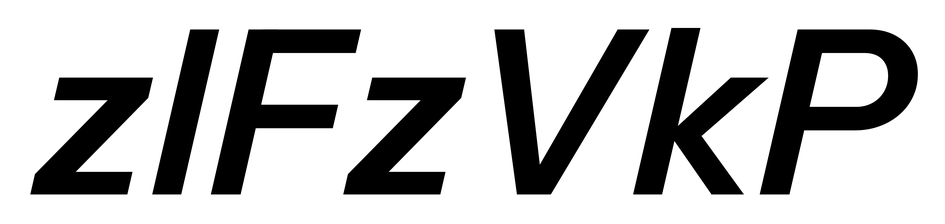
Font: InstrumentSans-Italic_SemiBold_Italic